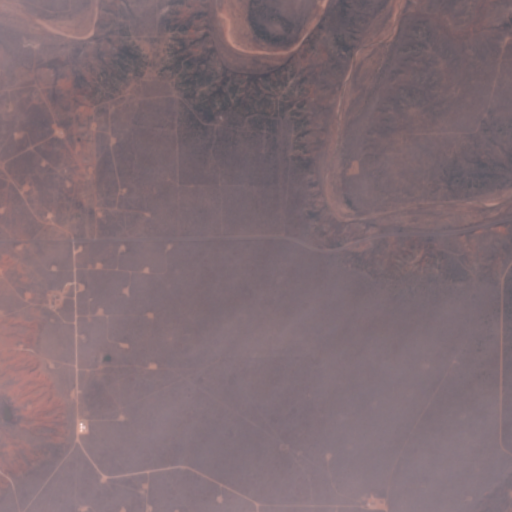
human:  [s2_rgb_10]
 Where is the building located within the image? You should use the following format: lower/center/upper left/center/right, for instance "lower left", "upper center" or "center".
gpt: The building is located in the lower left of the image.
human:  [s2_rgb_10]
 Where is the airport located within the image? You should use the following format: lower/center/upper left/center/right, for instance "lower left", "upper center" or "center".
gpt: There is no airport in the image.